Question: I am trying to make a simple snake and ladder game. I have a main Rectangle which is being drawn like this (all the codes are inside 'onDraw' method of 'View':
'''
//Main BOX rectangle
RectMainBox = new Rect();
RectMainBox.set(getLeft() + 25, getTop() + 25, getRight() - 25, getBottom() - 25);
canvas.drawRect(RectMainBox, PaintMainBox);
'''
So that will take care of drawing a black box with padding of 25 from each corner of the parent for this view.
Now I want to have squares (game cells which can have snake or ladder) inside the main box. I am looking for something like this(Never mind the unequality of squares, its drawn in paint for reference):

So I am trying to have a 'm by n' equal squares in the main box:
'''
//initiate Cell map
_mapCell = new HashMap<Integer, Cell>();
int cols = 6;
int rows = 8;
//Start and End points of main game box
float left = RectMainBox.left;
float top = RectMainBox.top;
float right = RectMainBox.right / 2f;
float bottom = RectMainBox.bottom / 2f;
float boxWidth = RectMainBox.width() / (float)cols;
float boxHeight = RectMainBox.height() / (float) rows;
PointF start = new PointF(left, top);
PointF end = new PointF(right, bottom);
int id = 0;
for(int r = 1; r <= rows; r++){
for(int c = 1; c <= cols; c++){
RectF rect = new RectF();
rect.set(start.x, start.y, boxWidth - end.x, boxHeight - end.y);
canvas.drawRect(rect, PaintCell);
if(id == 0){
Cell cell = new Cell(id, CellType.START);
cell.setRectangle(rect);
_mapCell.put(id, cell);
} else if(id == rows*cols){
Cell cell = new Cell(id, CellType.END);
cell.setRectangle(rect);
_mapCell.put(id, cell);
}else{
Cell cell = new Cell(id, CellType.NORMAL);
cell.setRectangle(rect);
_mapCell.put(id, cell);
}
id++;
}
start.y += boxHeight;
}
'''
But unfortunately that code is not bringing me anywhere. Please give me some advice how can I achive such result above.
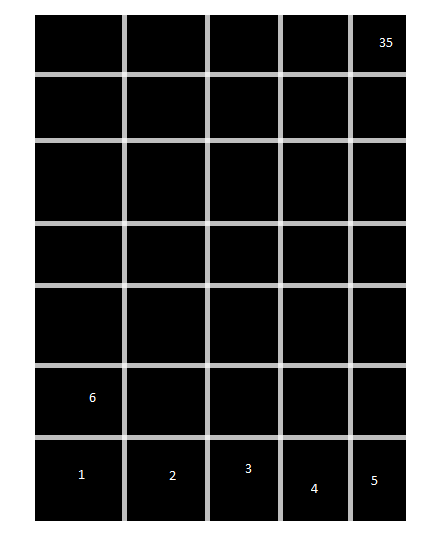
Answer: Maybe you can use grid view as a special layout.
This also gives you the advantage to add special listeners to each cell.
Additionally the dimension justification is made by the layoutmanager and you don't have to do it on your onw.